Однородной тонкой шайбе, лежащей на горизонтальной шероховатой поверхности, сообщают вращательное движение с угловой скоростью $\omega$ и поступательное со скоростью $\vec v_{0}$ (см. рисунок).
По какой траектории движется центр шайбы?
В каком случае шайба пройдет больший путь до остановки: при $\omega_{0}=0$ или при $\omega_{0} \neq 0$ ($\vec{v}_{0}$ одинаково в обоих случаях)?
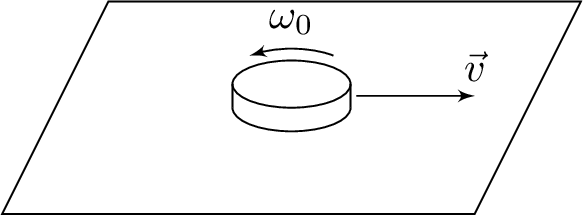
По какой траектории движется центр шайбы?
Ответ: Траекторией движения шайбы будет прямая линия.

В каком случае шайба пройдет больший путь до остановки: при $\omega_{0}=0$ или при $\omega_{0} \neq 0$ ($\vec{v}_{0}$ одинаково в обоих случаях)?
Ответ: При $\omega_{0}=0$ путь, проходимый шайбой до ее остановки, меньше, чем при $\omega_{0} \neq 0$.
Темы:
T, Механика, Динамика, Всероссийские, Вращательное движение, Сухое трение